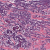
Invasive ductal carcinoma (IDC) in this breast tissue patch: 0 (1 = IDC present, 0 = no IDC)